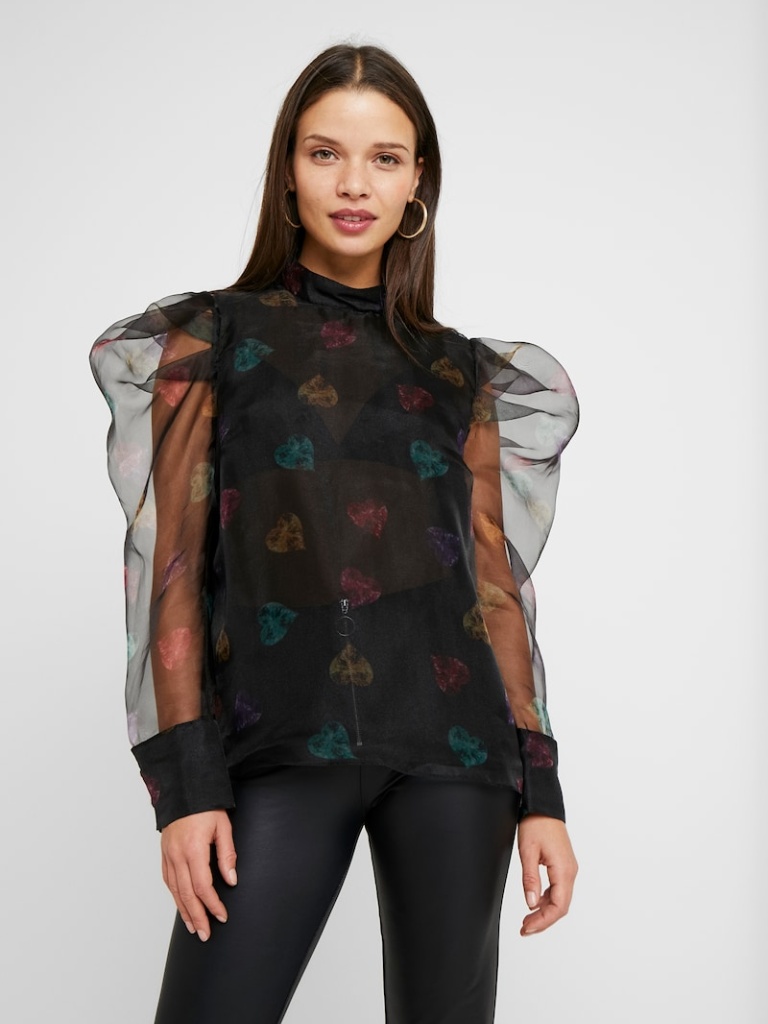
organza relaxed a long-sleeved with the sleeves down hip length Untucked high blouse